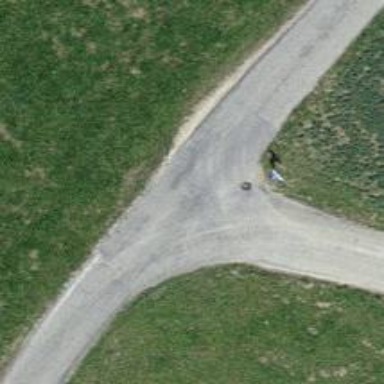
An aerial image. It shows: Unclassified road.